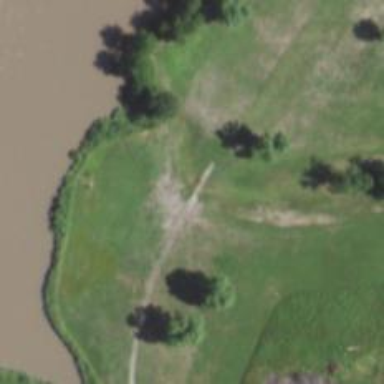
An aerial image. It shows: Path for both road and golf.